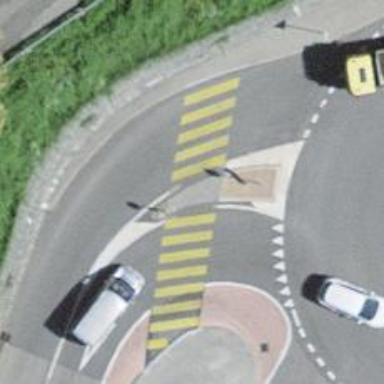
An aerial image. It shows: Uncontrolled road crossing with markings.